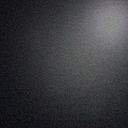
Screen state: off